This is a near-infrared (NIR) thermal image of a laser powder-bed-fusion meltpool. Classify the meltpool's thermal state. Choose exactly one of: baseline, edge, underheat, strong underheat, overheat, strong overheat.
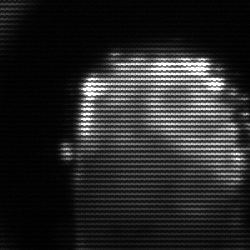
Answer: baseline